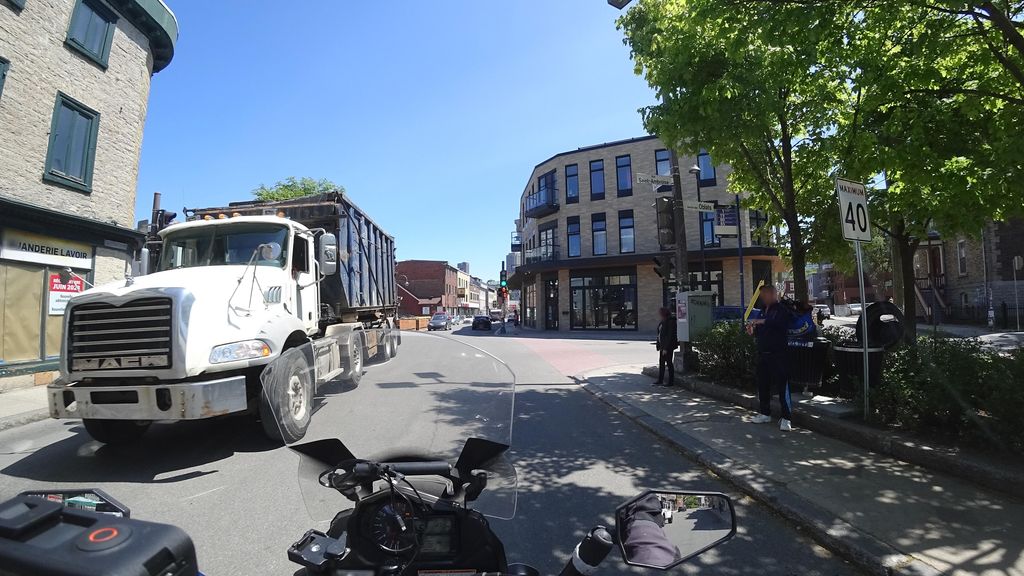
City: quebec_city